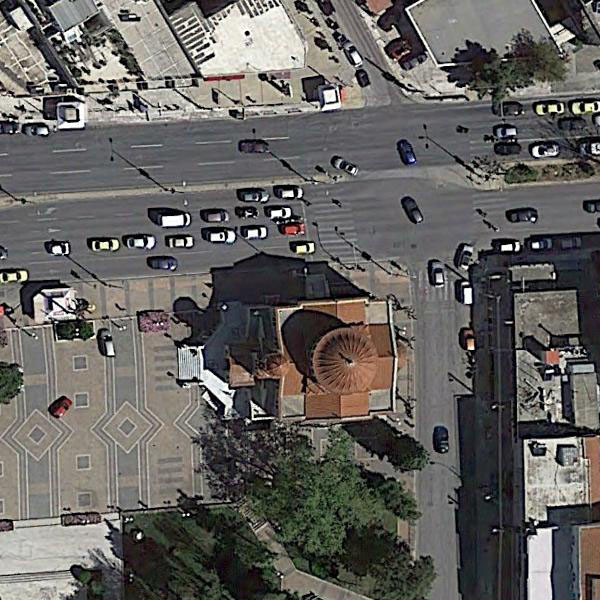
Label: Church